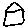
Label: house